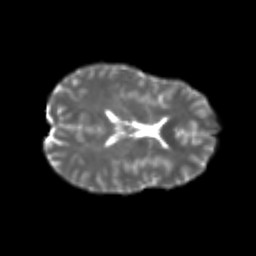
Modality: T2w
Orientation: axial
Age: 24
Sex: female
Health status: healthy
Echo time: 0.074 s